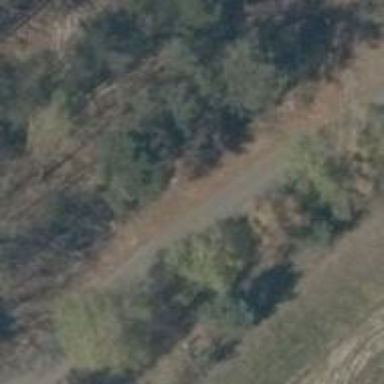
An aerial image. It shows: Unclassified road with asphalt surface.